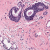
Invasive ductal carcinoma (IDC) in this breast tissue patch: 0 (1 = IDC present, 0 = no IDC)